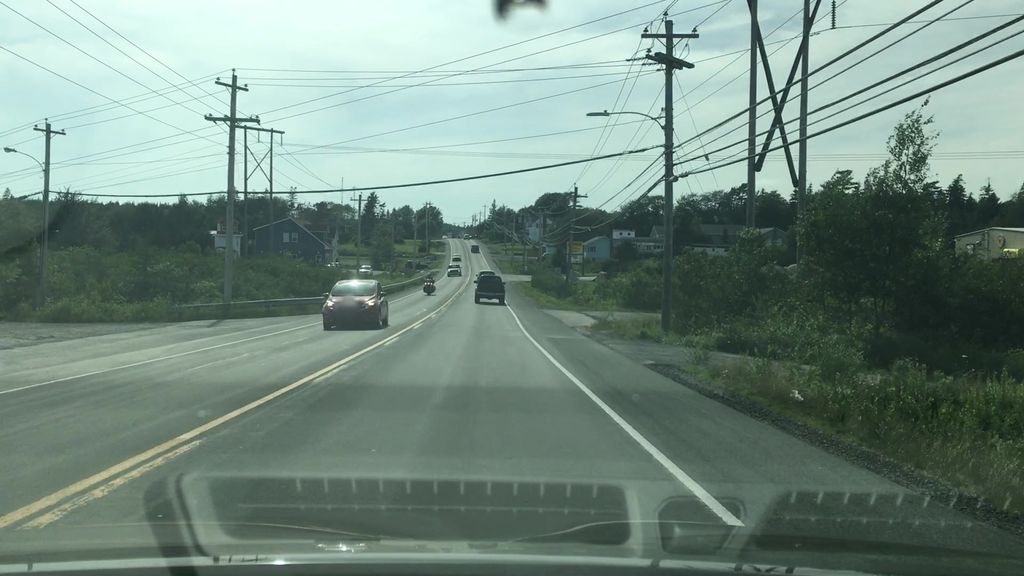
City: halifax